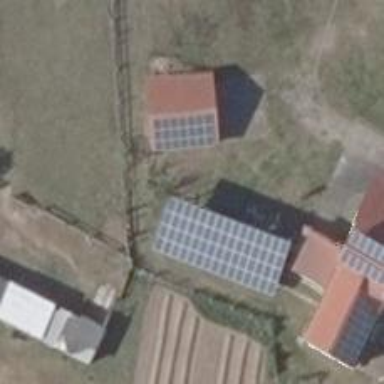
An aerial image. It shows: Solar photovoltaic panel generator producing electricity as small installation.